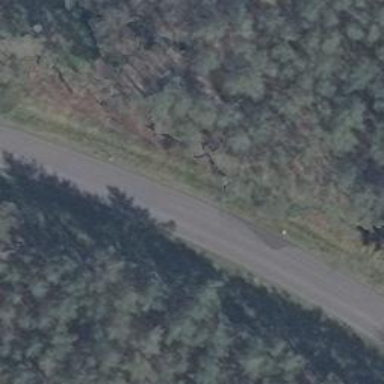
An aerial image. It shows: Tertiary road with asphalt surface.